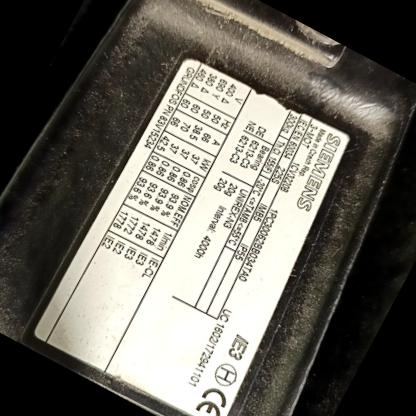
Klasa: tabliczka-znamionowa